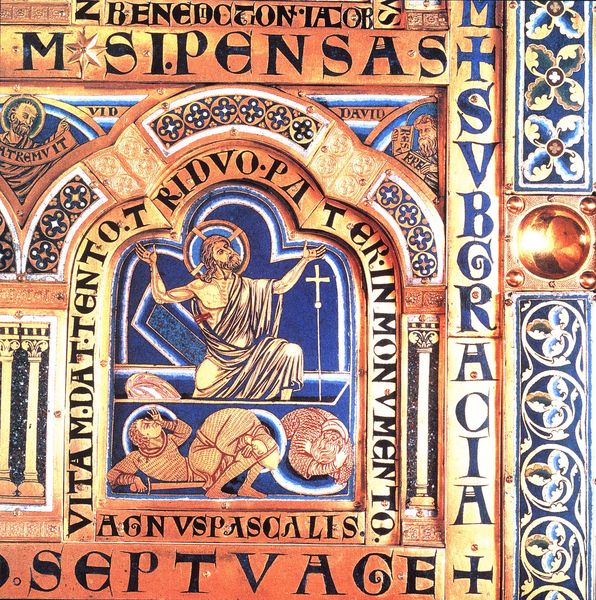
Titel: Klosterneuburger Altar
Künstler: Nikolaus von Verdun
Standort: Klosterneuburg, Augustinerchorherren-Stiftskirche Unserer Lieben Frau (EU - D)
Schlagwörter: blau, glas, schwarz, rot, soldaten, kreuz, text, christus, grab, jesus, wächter, goldschmiedekunst, email, auferstehung, inschriften, romanisch, latein, nicolas, verdun, klosterneuburg, grabwächter, grubenschmelz, nikolas von verdun